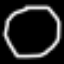
Label: octagon